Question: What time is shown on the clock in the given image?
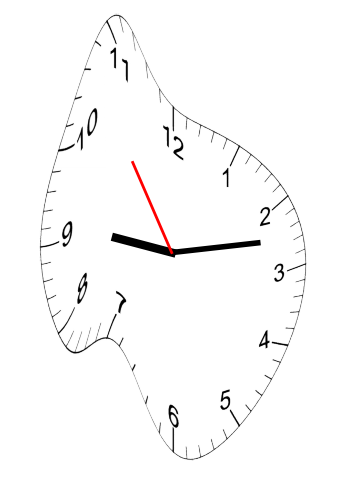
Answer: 09:12:54